Field crop: maize
Growth stage: 2
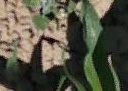
Species: maize